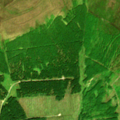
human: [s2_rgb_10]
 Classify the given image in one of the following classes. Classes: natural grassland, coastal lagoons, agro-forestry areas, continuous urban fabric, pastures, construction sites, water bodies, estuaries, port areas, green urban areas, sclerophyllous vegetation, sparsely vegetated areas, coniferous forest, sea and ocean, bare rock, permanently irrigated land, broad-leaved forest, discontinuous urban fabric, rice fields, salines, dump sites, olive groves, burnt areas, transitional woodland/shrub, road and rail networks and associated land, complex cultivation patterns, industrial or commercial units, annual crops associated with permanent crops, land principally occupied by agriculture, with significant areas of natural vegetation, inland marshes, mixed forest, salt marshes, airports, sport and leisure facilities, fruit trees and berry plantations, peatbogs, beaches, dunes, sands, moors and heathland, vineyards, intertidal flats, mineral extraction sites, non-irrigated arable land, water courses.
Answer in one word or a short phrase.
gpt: coniferous forest, moors and heathland, transitional woodland/shrub, peatbogs